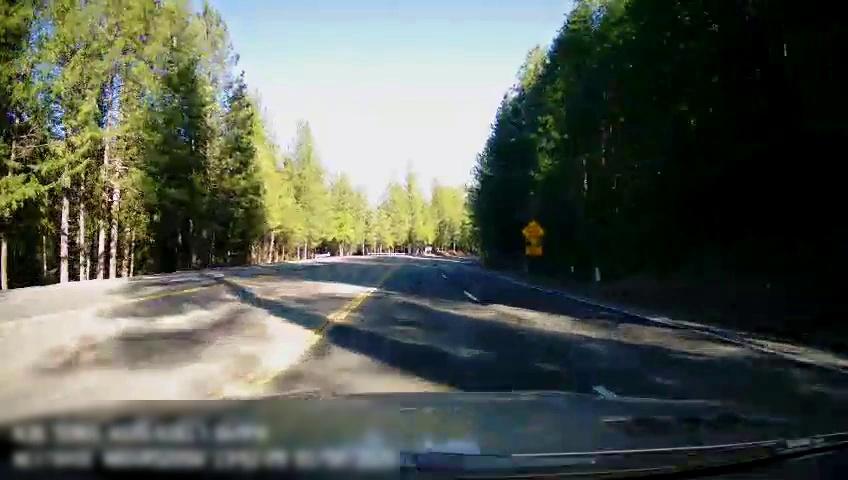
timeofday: Day
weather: Sunny
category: Drivable Space
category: Lanes | Alternate Lane
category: Lanes | Alternate Lane
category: Lanes | Current Lane
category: Lanes | Alternate Lane
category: Lanes | Opposite Lane
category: Traffic | Signs
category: Traffic | Signs